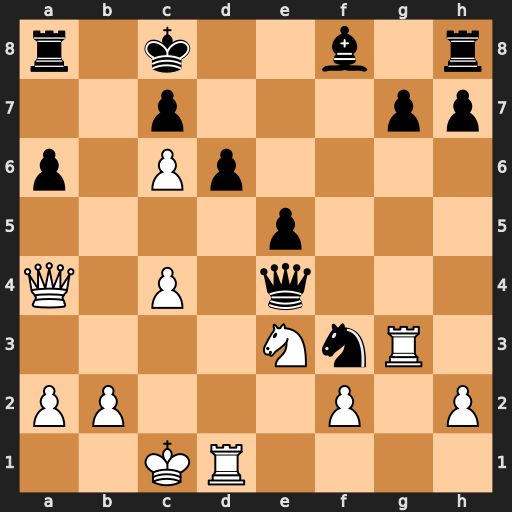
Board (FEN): r1k2b1r/2p3pp/p1Pp4/4p3/Q1P1q3/4NnR1/PP3P1P/2KR4
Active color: w
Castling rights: -
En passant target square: -
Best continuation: Rg4 Qxg4 Nxg4